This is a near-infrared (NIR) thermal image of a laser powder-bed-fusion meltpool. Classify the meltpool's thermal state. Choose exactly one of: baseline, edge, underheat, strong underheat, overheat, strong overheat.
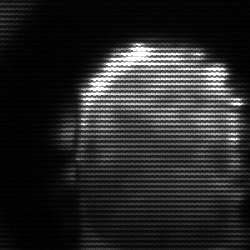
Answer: baseline